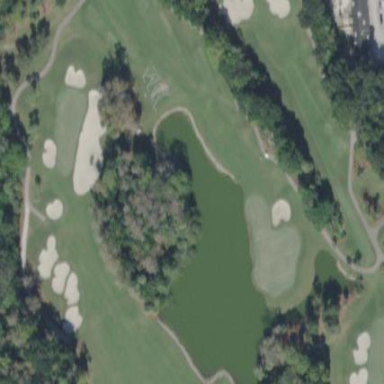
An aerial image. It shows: Golf fairway in the image.